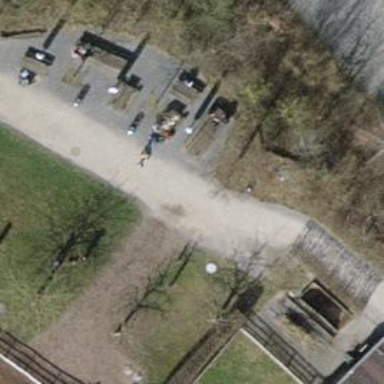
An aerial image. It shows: Picnic table located in leisure land area.